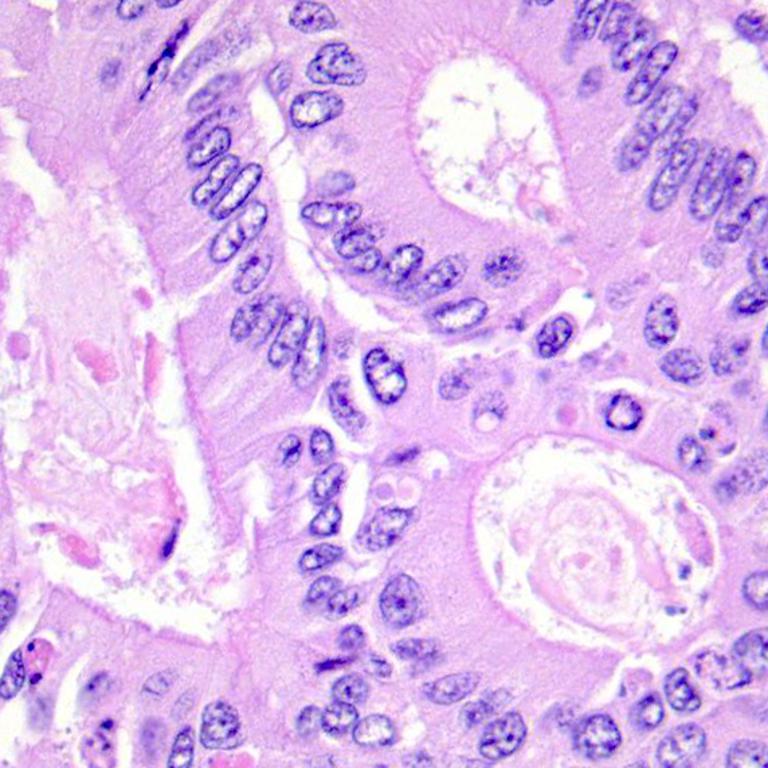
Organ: colon
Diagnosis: adenocarcinomas